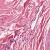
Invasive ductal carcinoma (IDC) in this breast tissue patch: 0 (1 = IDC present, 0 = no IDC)